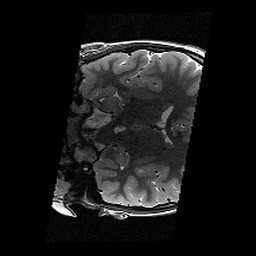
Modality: T2w
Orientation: coronal
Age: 10
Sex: male
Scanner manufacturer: siemens
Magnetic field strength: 3 T
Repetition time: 9.23 s
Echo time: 0.067 s